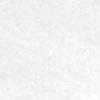
Label: no_change